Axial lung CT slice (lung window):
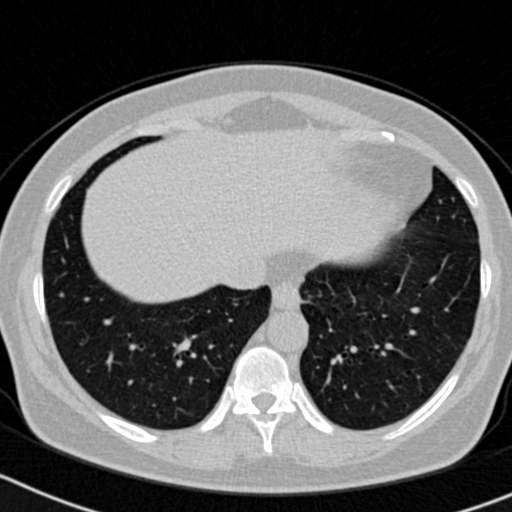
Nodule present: no